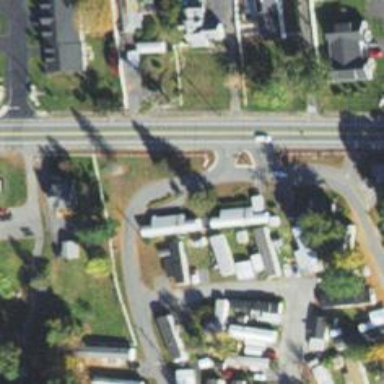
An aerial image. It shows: Residential road.